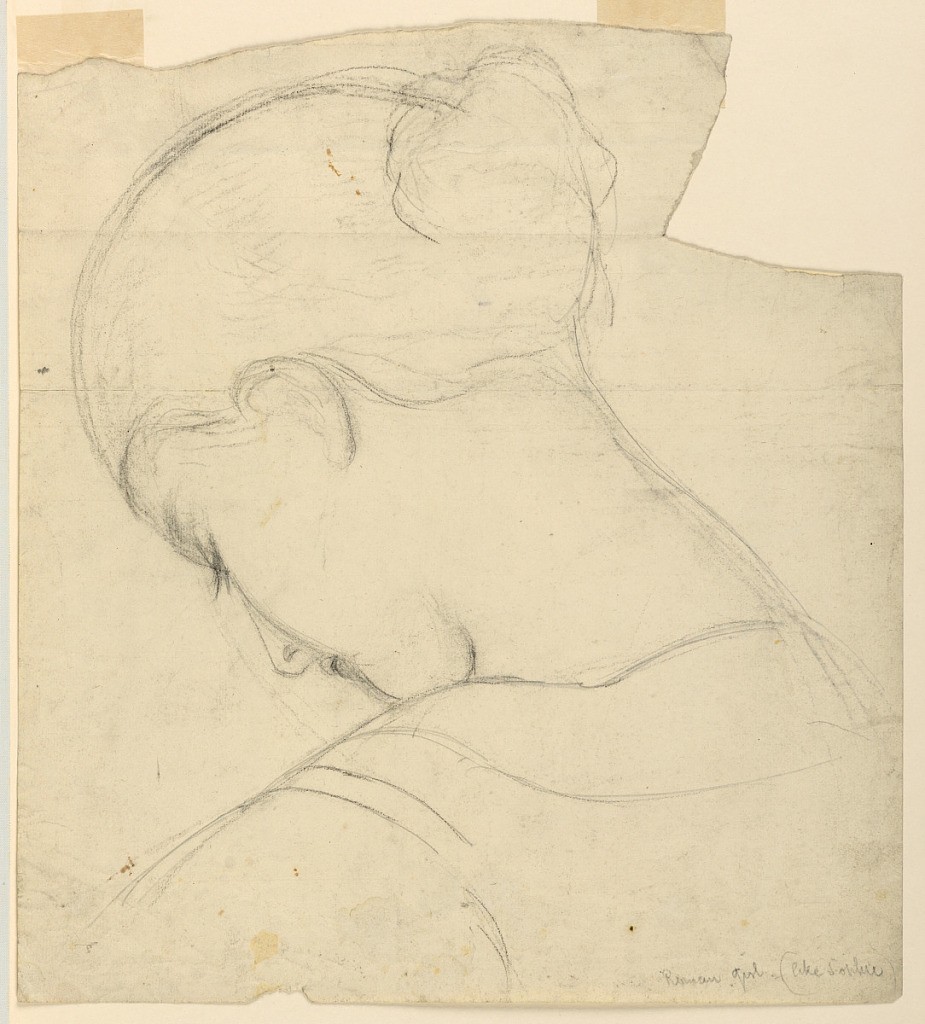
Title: Study for "Roman Girl", Head of a Woman
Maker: Daniel Huntington, American, 1816–1906
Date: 1841
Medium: Graphite and black crayon on cream-colored wove paper
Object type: Drawing
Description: Left bust profile from behind a female who is looking down.